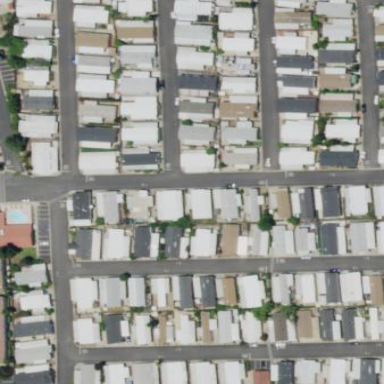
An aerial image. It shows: Residential area designated as mobile home park.